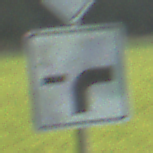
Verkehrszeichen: VerlaufVorfahrtsstrasse9
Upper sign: Vorfahrtsstrasse
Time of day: SunriseSunset
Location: Outdoor (Nature)
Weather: PartlyCloudy
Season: NotSpecified
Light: Natural